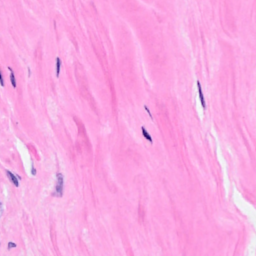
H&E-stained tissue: Breast